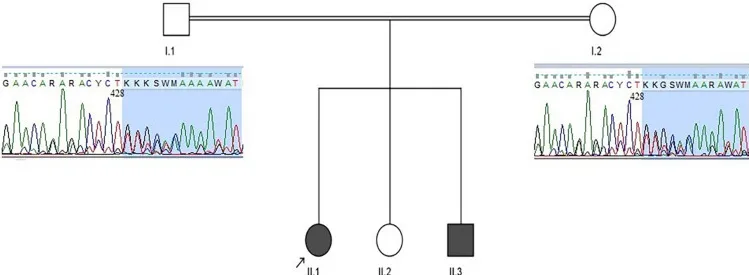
Family pedigree and sequence chromatograms. The two affected siblings (patient 1: II.1, patient 2: II.3) were homozygous for the identified SACS variant (c.429_430delTT), and both parents were heterozygous carriers.
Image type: chart (chart)